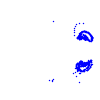
Particle: kaon